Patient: sex F, age 34
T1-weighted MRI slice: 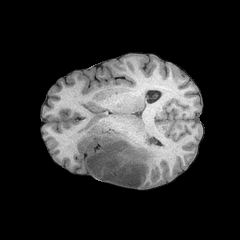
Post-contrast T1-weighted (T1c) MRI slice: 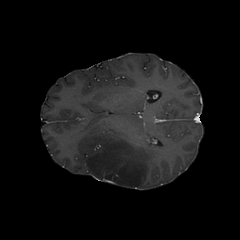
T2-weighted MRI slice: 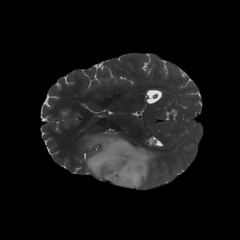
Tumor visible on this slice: yes
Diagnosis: Astrocytoma, IDH-mutant
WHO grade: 3